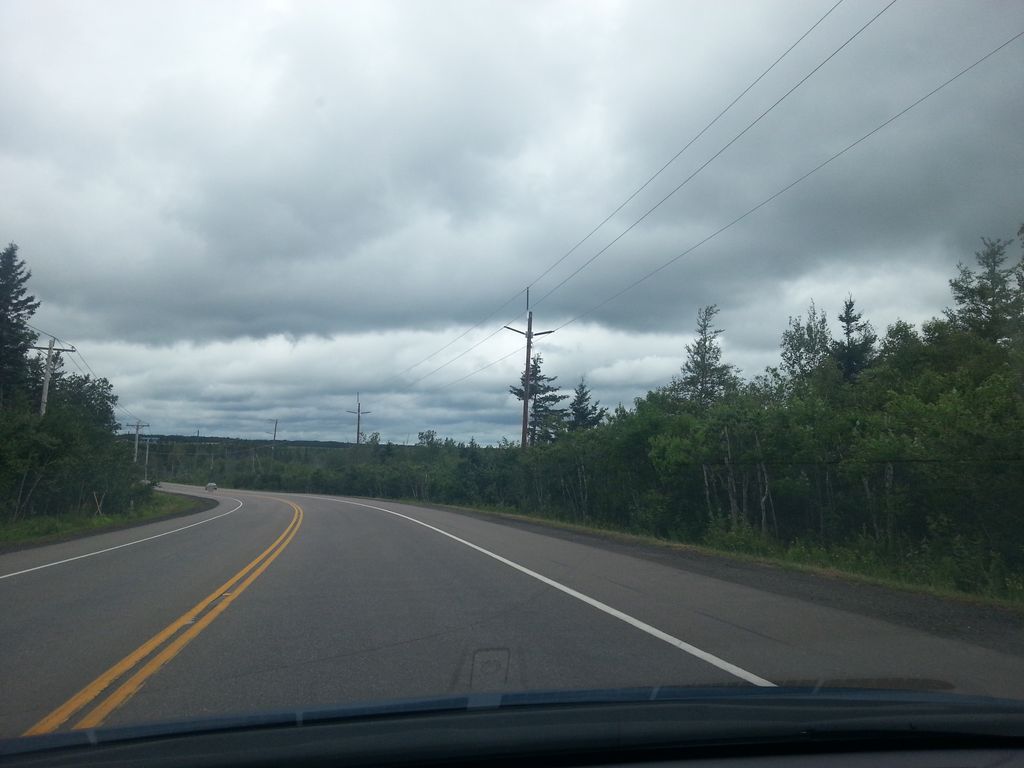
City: charlottetown